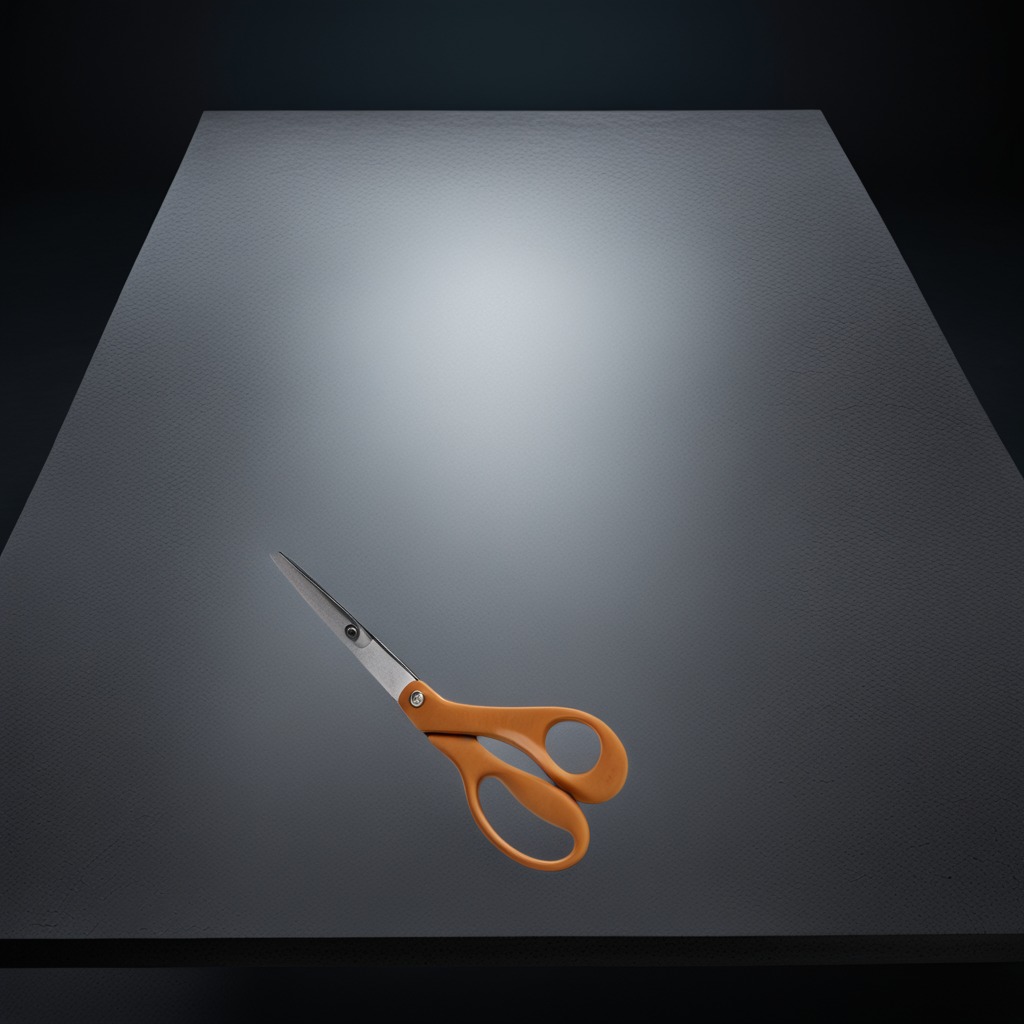
A scissor is lying on the clean granite table inside a workshop at night dim ambient light soft shadows worn but